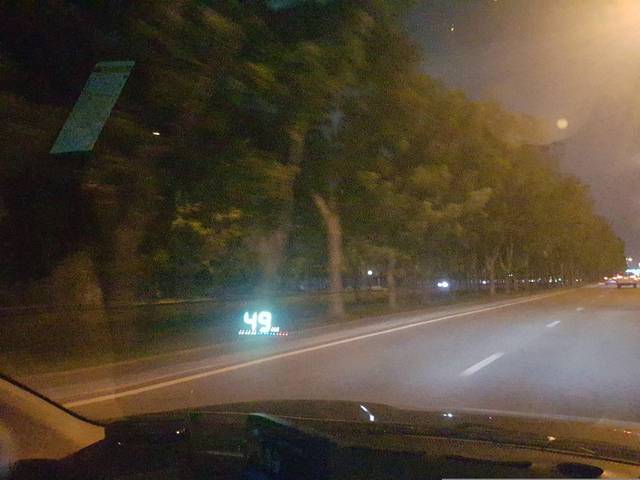
Region: Vietnam
Coordinates: 10.784, 106.743